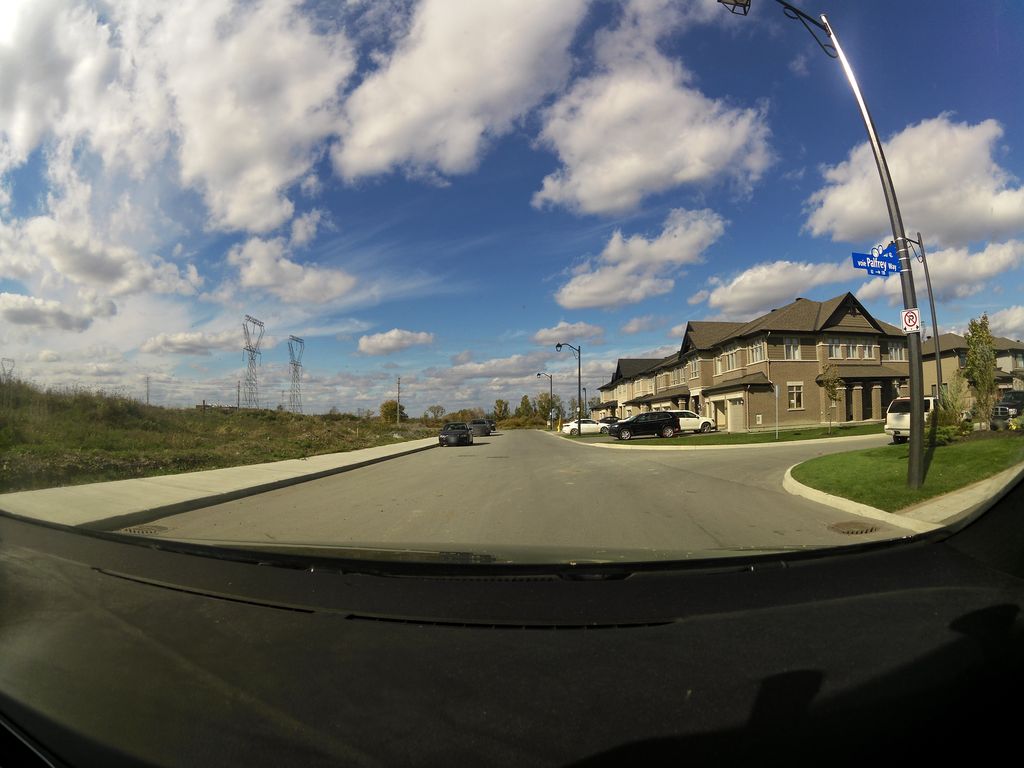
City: ottawa-gatineau